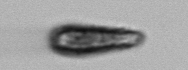
Label: Pseudochattonella_farcimen